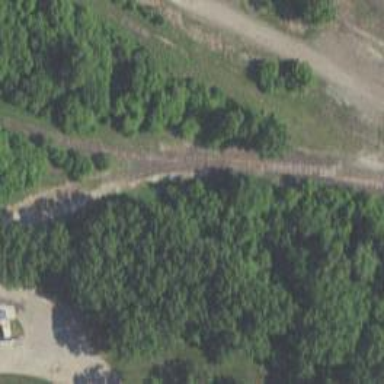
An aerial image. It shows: Rail spur service.